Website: lowes
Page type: payment
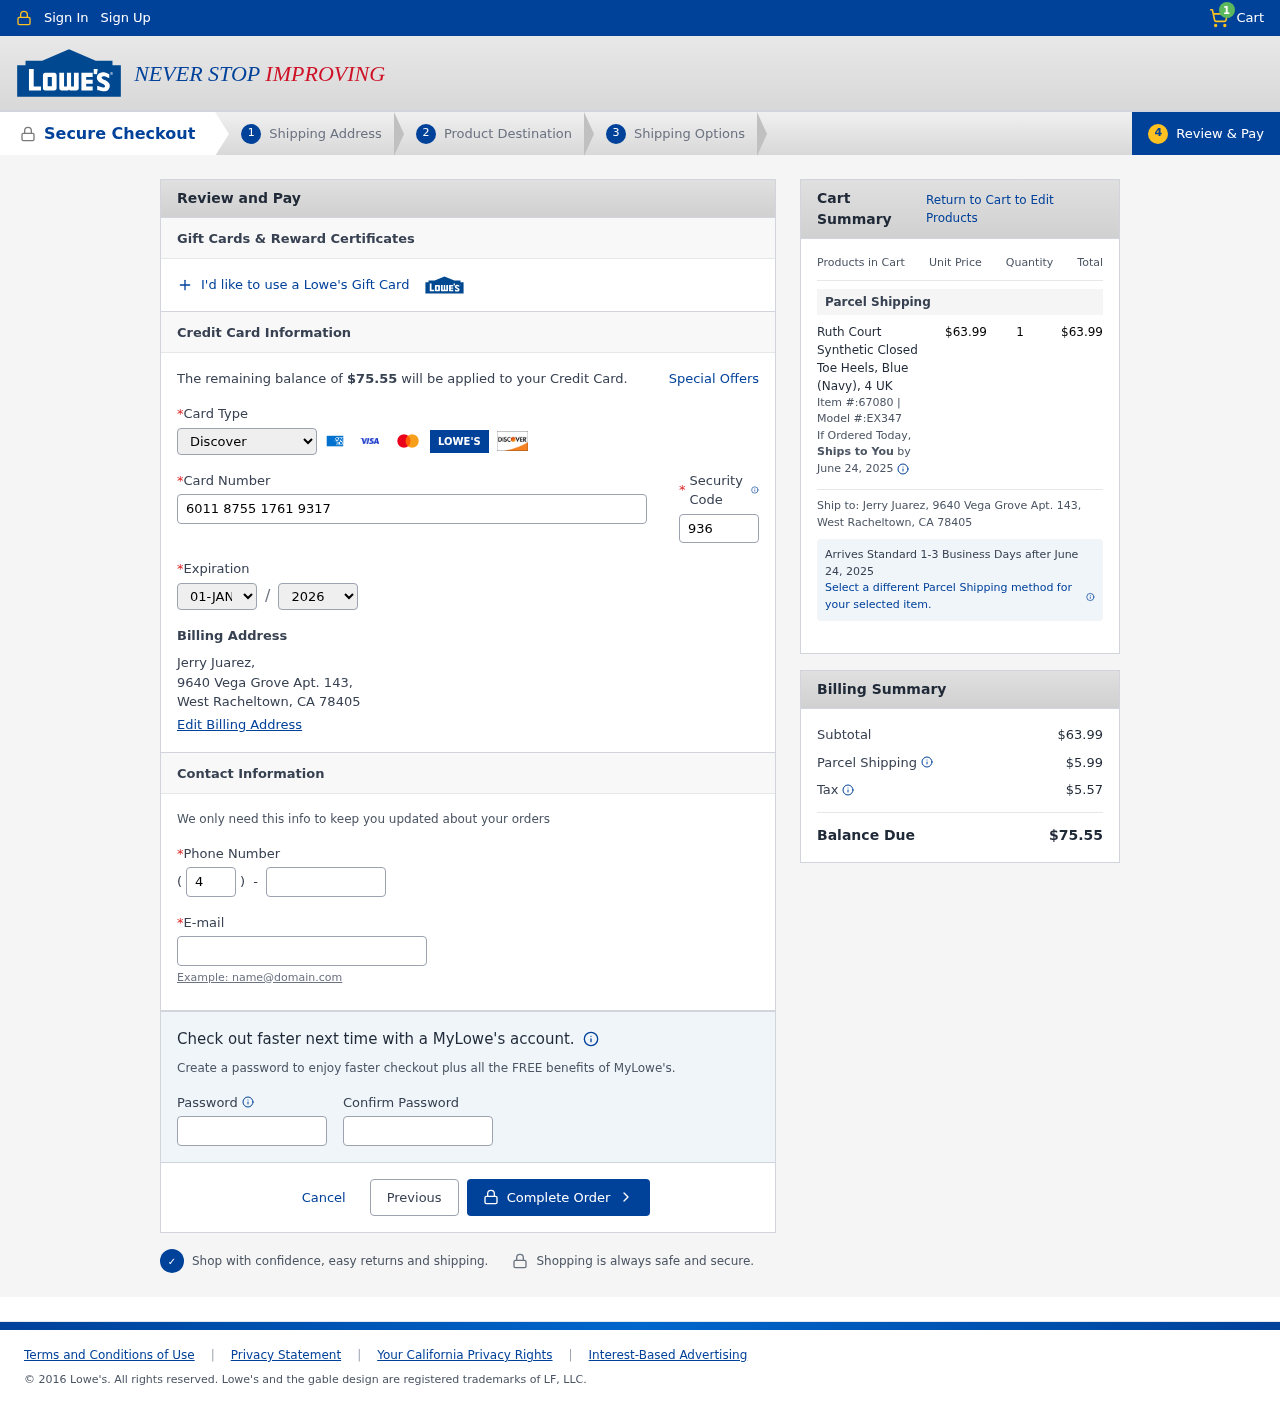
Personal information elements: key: PII_CARD_CVV
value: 936
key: PII_CARD_EXPIRY_MONTH
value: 01
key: PII_CARD_EXPIRY_YEAR
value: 26
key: PII_CARD_NUMBER
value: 6011 8755 1761 9317
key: PII_CARD_TYPE
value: Discover
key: PII_CITY_STATE_ZIP
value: West Racheltown, CA 78405
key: PII_EMAIL
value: jerry.juarez@hotmail.com
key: PII_FULLNAME
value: Jerry Juarez,
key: PII_PHONE
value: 4986685216
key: PII_PHONE_AREA
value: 498
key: PII_STREET
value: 9640 Vega Grove Apt. 143,
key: PII_FULLNAME2
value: Jerry Juarez
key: PII_STREET2
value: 9640 Vega Grove Apt. 143
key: PII_CITY_STATE_ZIP2
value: West Racheltown, CA 78405
Product elements: key: PRODUCT1_NAME
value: Ruth Court Synthetic Closed Toe Heels, Blue (Navy), 4 UK
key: PRODUCT1_PRICE
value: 63.99
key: PRODUCT1_QUANTITY
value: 1
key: PRODUCT1_ITEM
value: Item #:67080
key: PRODUCT1_MODEL
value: Model #:EX347
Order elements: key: ORDER_NUM_ITEMS
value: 1
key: ORDER_TOTAL
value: $75.55
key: ORDER_SHIPPING_DATE
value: June 24, 2025
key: ORDER_SUBTOTAL
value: $63.99
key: ORDER_SHIPPING_DATE2
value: June 24, 2025
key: ORDER_SHIPPING_COST
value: $5.99
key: ORDER_TAX
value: $5.57